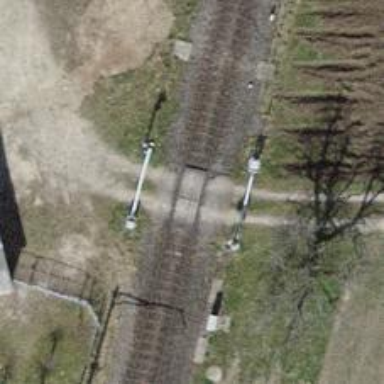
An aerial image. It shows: Railway level crossing.